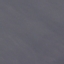
Label: SeaLake